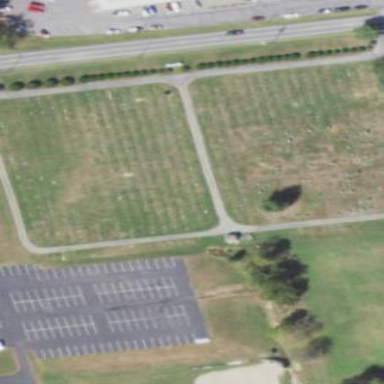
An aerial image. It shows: Cemetery.